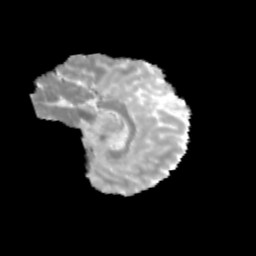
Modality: MD
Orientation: sagittal
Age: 12
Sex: female
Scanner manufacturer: siemens
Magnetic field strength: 3 T
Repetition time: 3.8 s
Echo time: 0.07 s